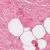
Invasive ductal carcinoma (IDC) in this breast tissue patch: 0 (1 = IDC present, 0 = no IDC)